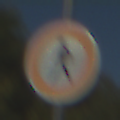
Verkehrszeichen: VerbotFussgaenger
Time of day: Midday
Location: Outdoor (Nature)
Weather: Clear
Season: Summer
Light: Natural